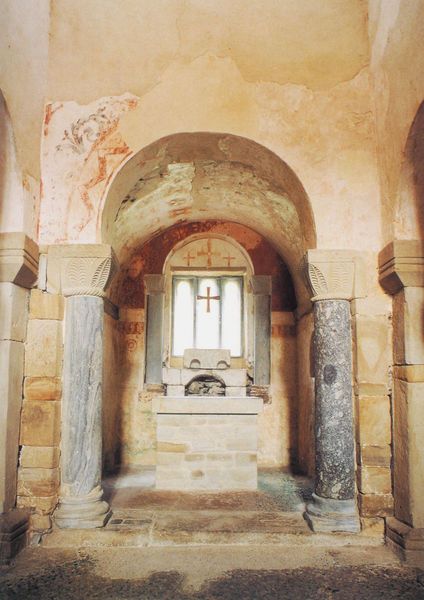
Titel: San Salvador de Valdediós
Standort: Villaviciosa (EU - E - Asturien)
Schlagwörter: blätter, gemälde, gott, schatten, ausschnitt, fenster, licht, marmor, pfeiler, raum, säule, säulen, gebäude, ornament, alt, wand, architektur, sockel, stein, steine, gitter, kirche, boden, decke, innen, bogen, zwei, mauer, farbe, rundbogen, detail, wandgemälde, wandmalerei, stufe, stufen, podest, foto, fotografie, eingang, fugen, nische, ruine, gewölbe, glaube, kloster, kreuz, beten, altar, kapitelle, kapitell, würfel, kaputt, kreuze, putz, sandstein, kirchenraum, andacht, fresken, romanik, kapelle, fresko, schrein, steinplatten, aufsatz, teil, gemauert, halbsäule, restauration, sakristei, abgeblättert, kreuz#